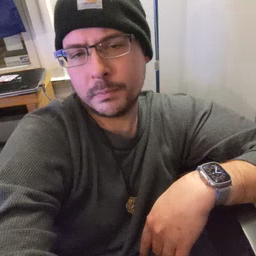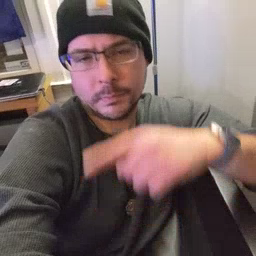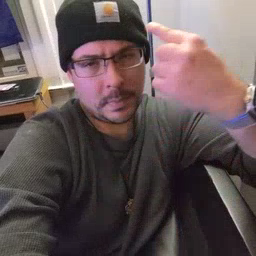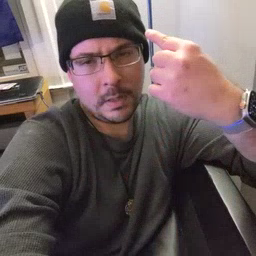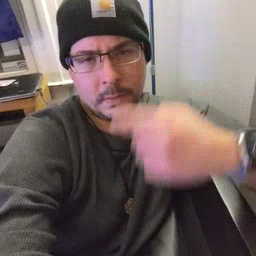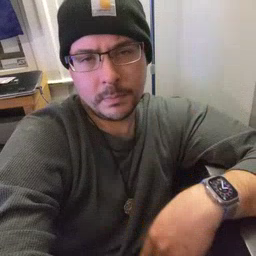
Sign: black